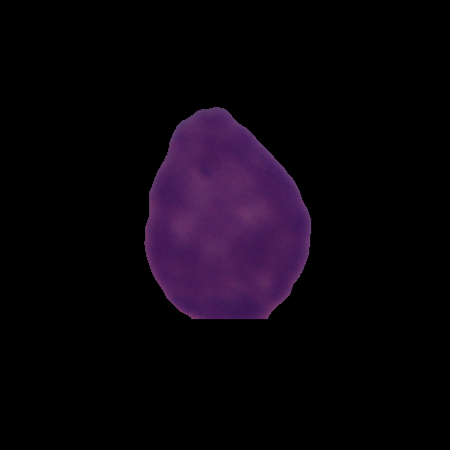
Label: cancer